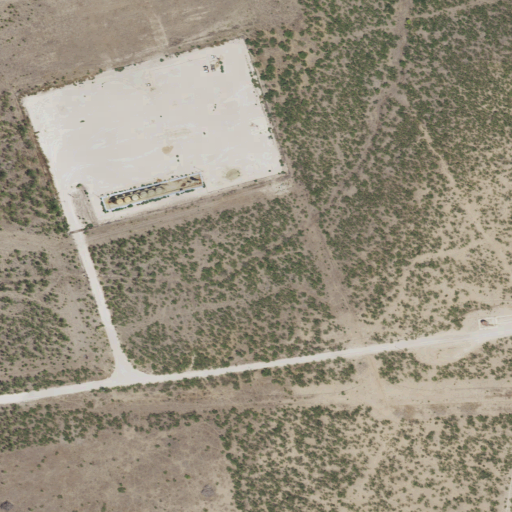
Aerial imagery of valley in Texas named Gardener Draw containing shrub, woody wetlands, low intensity development, open development, medium intensity development, and high intensity development